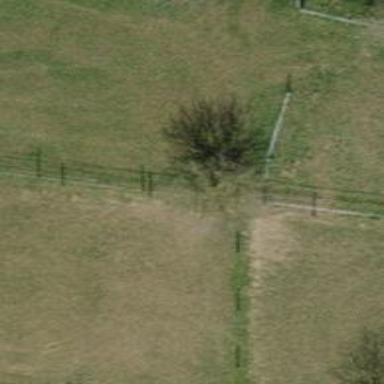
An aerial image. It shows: Needle-leaved tree in natural setting.